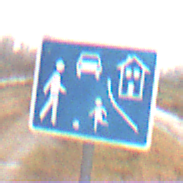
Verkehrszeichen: BeginnVerkehrsberuhigterBereich
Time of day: Midday
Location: Outdoor (RoadRail)
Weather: Overcast
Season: NotSpecified
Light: Natural